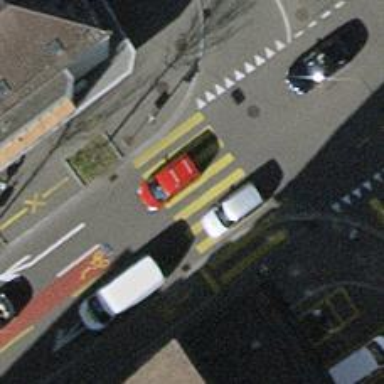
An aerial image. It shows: Zebra crossing with traffic signals.